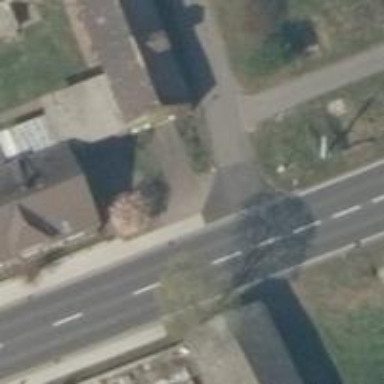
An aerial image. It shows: Road with "give way" sign.